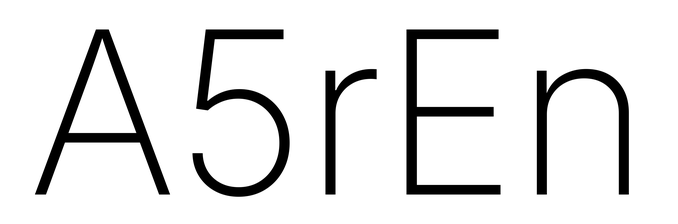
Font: Inter_ExtraLight